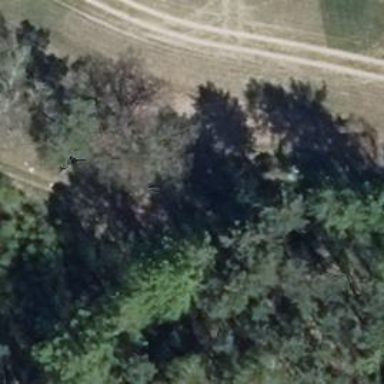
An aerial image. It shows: Track with very rough surface.